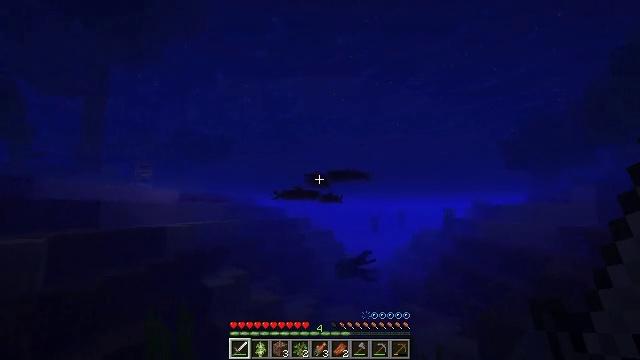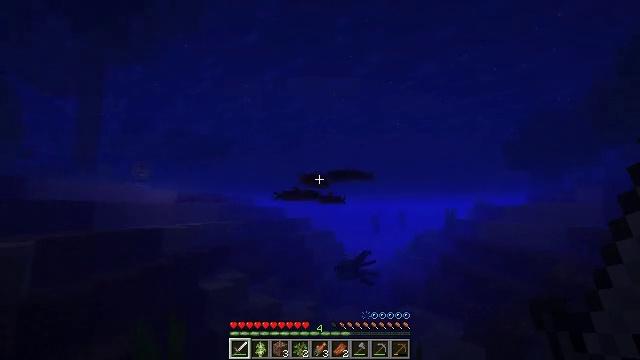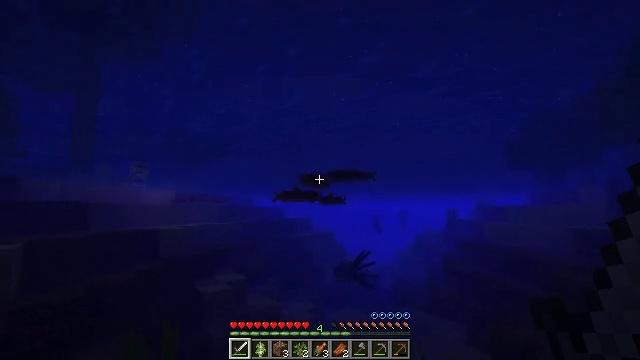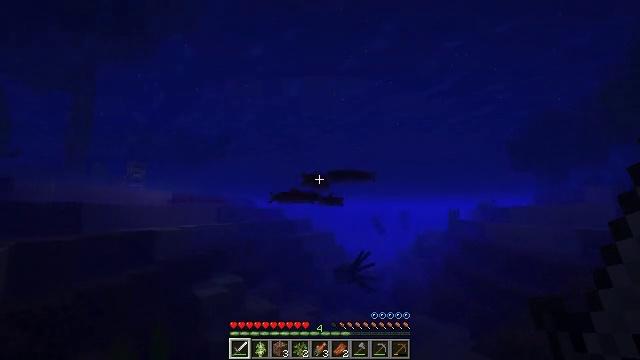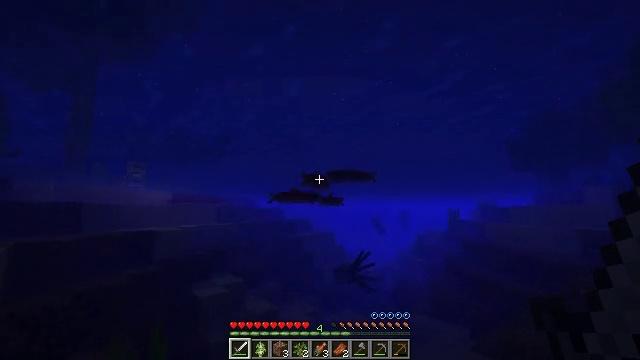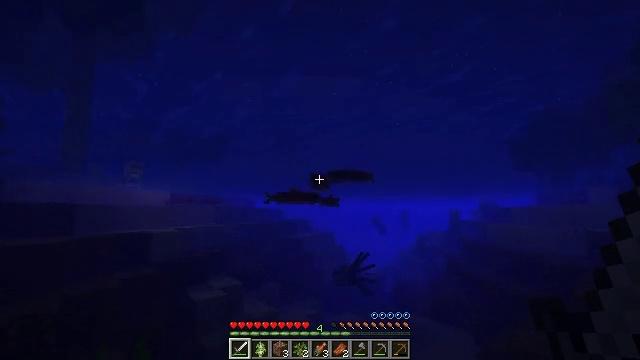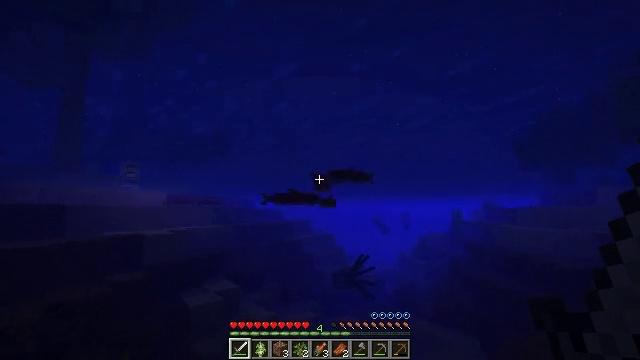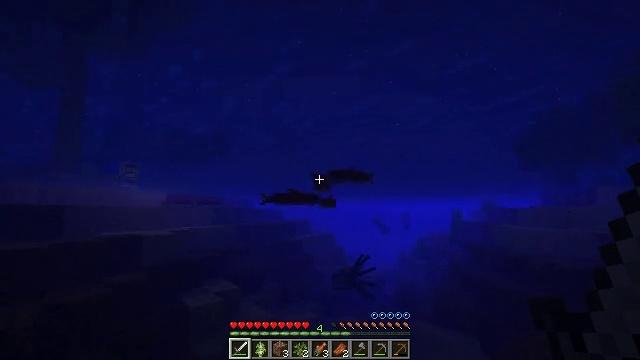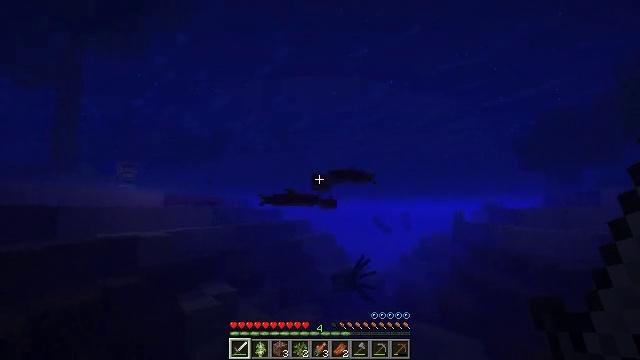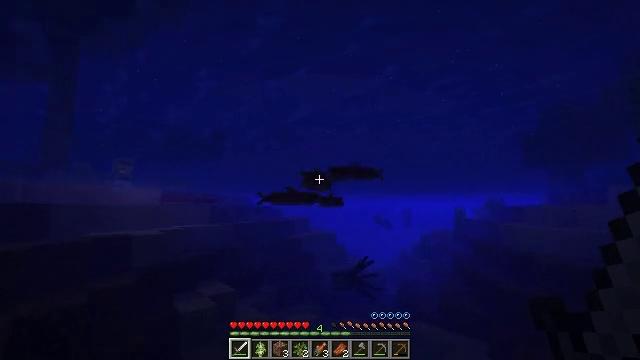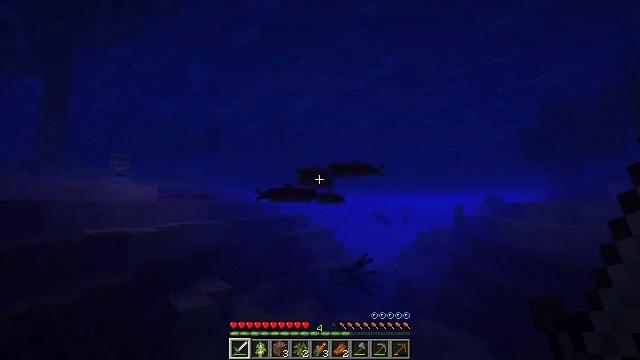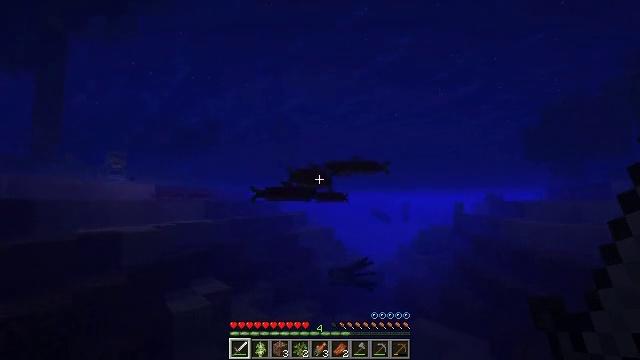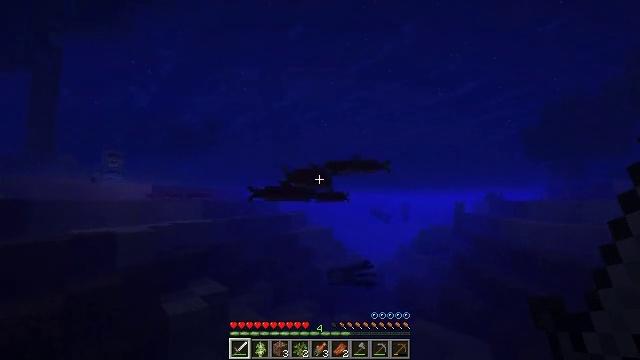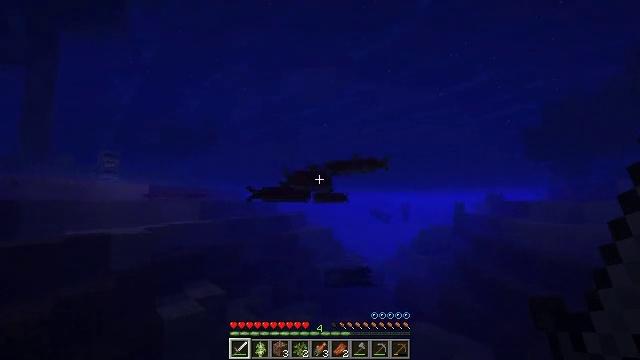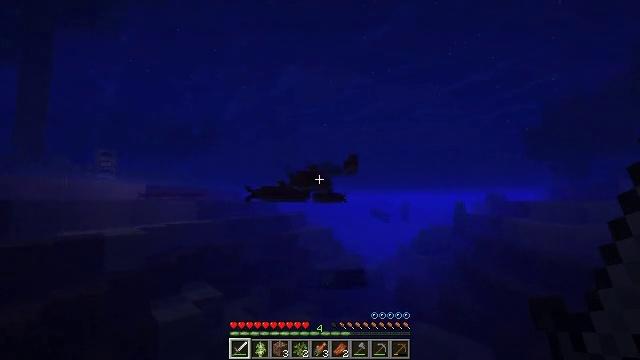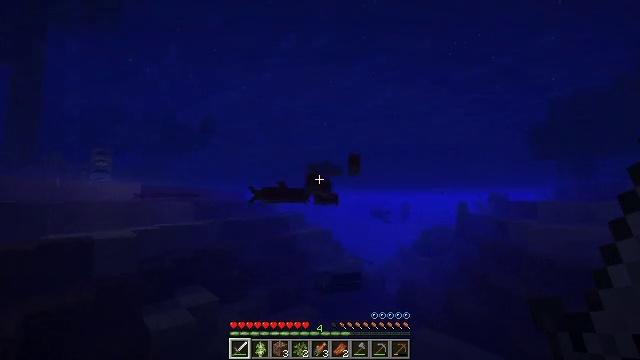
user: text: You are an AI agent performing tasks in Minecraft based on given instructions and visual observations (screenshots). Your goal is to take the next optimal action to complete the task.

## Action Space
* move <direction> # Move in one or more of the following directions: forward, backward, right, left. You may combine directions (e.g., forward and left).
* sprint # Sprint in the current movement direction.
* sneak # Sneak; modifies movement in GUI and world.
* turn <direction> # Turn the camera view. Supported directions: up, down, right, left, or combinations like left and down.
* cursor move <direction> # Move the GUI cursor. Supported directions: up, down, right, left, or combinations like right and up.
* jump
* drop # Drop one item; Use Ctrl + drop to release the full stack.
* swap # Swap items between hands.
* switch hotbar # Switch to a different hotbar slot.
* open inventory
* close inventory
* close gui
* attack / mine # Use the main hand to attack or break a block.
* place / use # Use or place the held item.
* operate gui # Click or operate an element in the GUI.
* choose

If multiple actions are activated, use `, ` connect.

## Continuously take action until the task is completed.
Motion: motion action
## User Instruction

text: Fish and kill the salmon.
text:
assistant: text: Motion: move forward
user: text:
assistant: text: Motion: move forward
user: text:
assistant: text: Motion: move forward
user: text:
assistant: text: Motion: move forward
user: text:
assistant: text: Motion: move forward
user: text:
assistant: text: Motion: move forward
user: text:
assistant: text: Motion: move forward
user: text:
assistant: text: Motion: move forward
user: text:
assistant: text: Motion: move forward
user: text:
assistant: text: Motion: move forward
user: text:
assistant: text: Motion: move forward
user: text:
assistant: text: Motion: move forward
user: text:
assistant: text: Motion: move forward
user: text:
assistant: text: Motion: move forward
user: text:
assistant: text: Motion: move forward
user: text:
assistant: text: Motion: move forward
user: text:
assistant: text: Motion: move forward
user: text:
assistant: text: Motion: move forward
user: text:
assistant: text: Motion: move forward
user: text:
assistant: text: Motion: move forward
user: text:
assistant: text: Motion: move forward
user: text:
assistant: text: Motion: move forward, turn down
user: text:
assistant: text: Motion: move forward, turn down
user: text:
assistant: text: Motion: move forward, turn down
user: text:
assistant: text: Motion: move forward
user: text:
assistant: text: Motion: move forward
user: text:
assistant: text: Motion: move forward
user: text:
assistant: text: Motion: move forward
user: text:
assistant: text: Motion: move forward
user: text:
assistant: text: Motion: move forward